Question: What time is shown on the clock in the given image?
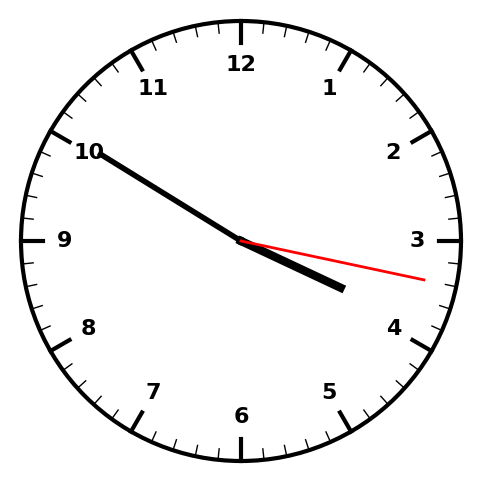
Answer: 03:50:17